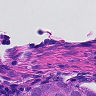
Metastatic tissue present: no